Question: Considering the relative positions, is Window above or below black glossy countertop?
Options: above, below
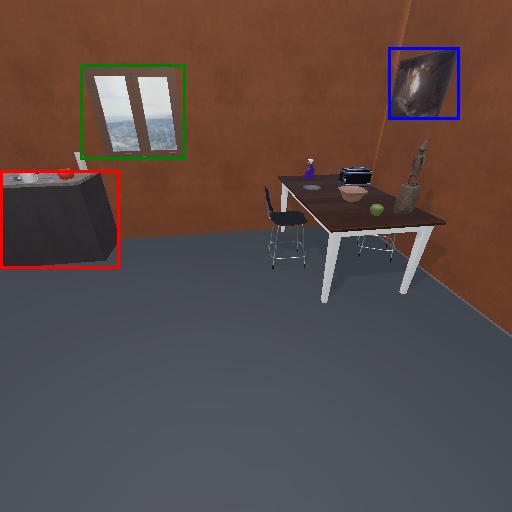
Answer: above